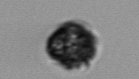
Label: Kryptoperidinium_triquetrum